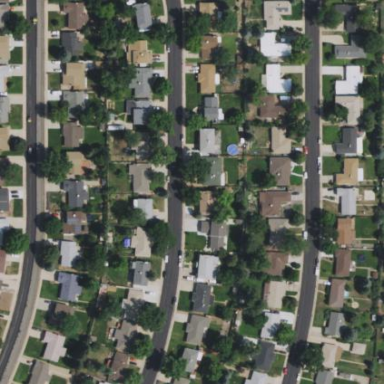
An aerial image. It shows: This residential area consists of single-family homes.